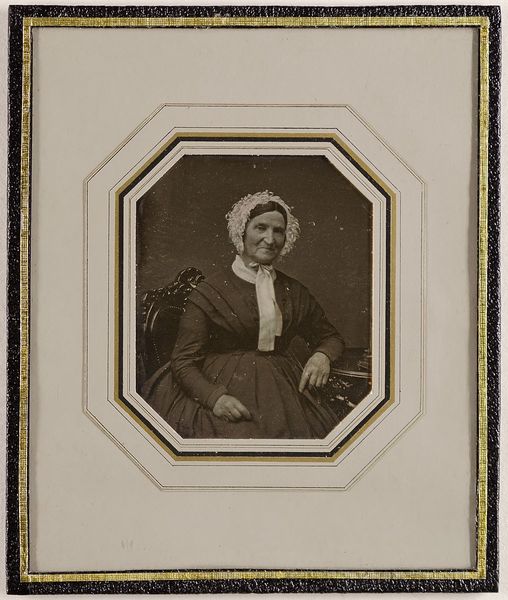
Titel: Unbekannte alte Frau
Standort: Hamburg
Institution: Museum für Kunst und Gewerbe Hamburg
Schlagwörter: frau, haube, portrait, figur, kopfbedeckung, foto, fotografie, photographie, photo, lichtbild, daguerreotypie, bildwerke, angewandte und bildende kunst, hessische systematik, porträt, porträtfotografie, porträtphotographie, hüftbild